Interaction volume radius: 5 \u00c5
Interaction volume height: 10 \u00c5
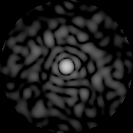
Disorder parameter: 0.8258